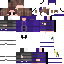
A female human skin with dark skin, wearing brown long hair dressed in a purple hoodie and gray pants, featuring a closed mouth.